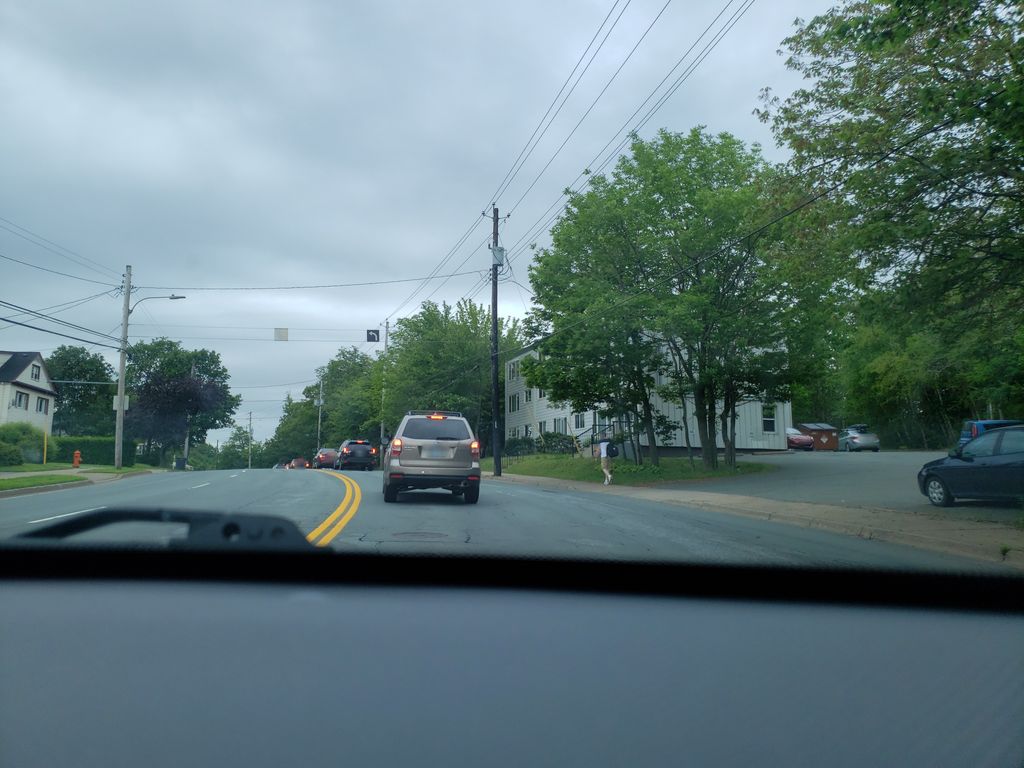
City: halifax